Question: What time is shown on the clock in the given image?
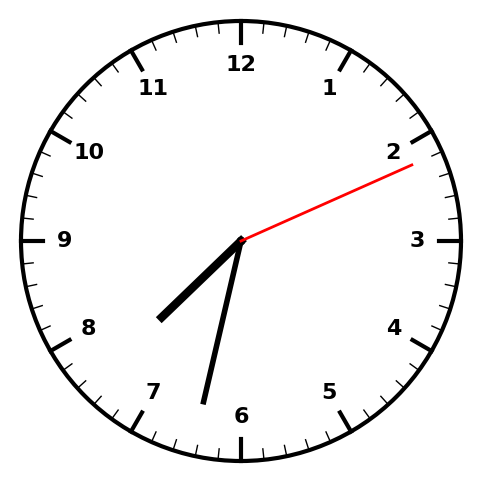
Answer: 07:32:11